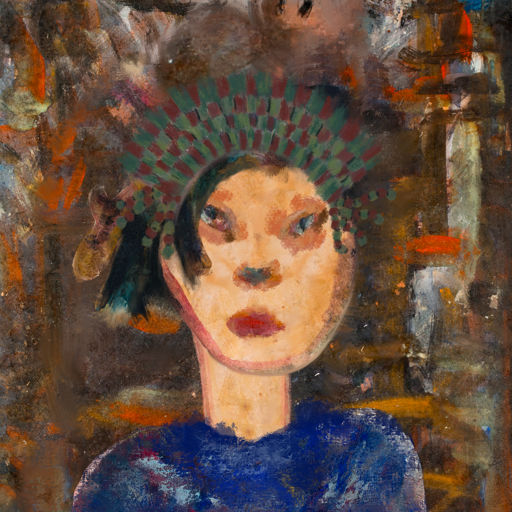
Background: GypsyQueen, Head And Neck Front: Childish, Face Front: Boggyland, Bust: Irani, Hair Front: Pipe, Head Accessory: After_Raid_Crown, Second Necklace: Blank, Necklace: Blank, Baby: Blank